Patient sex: M
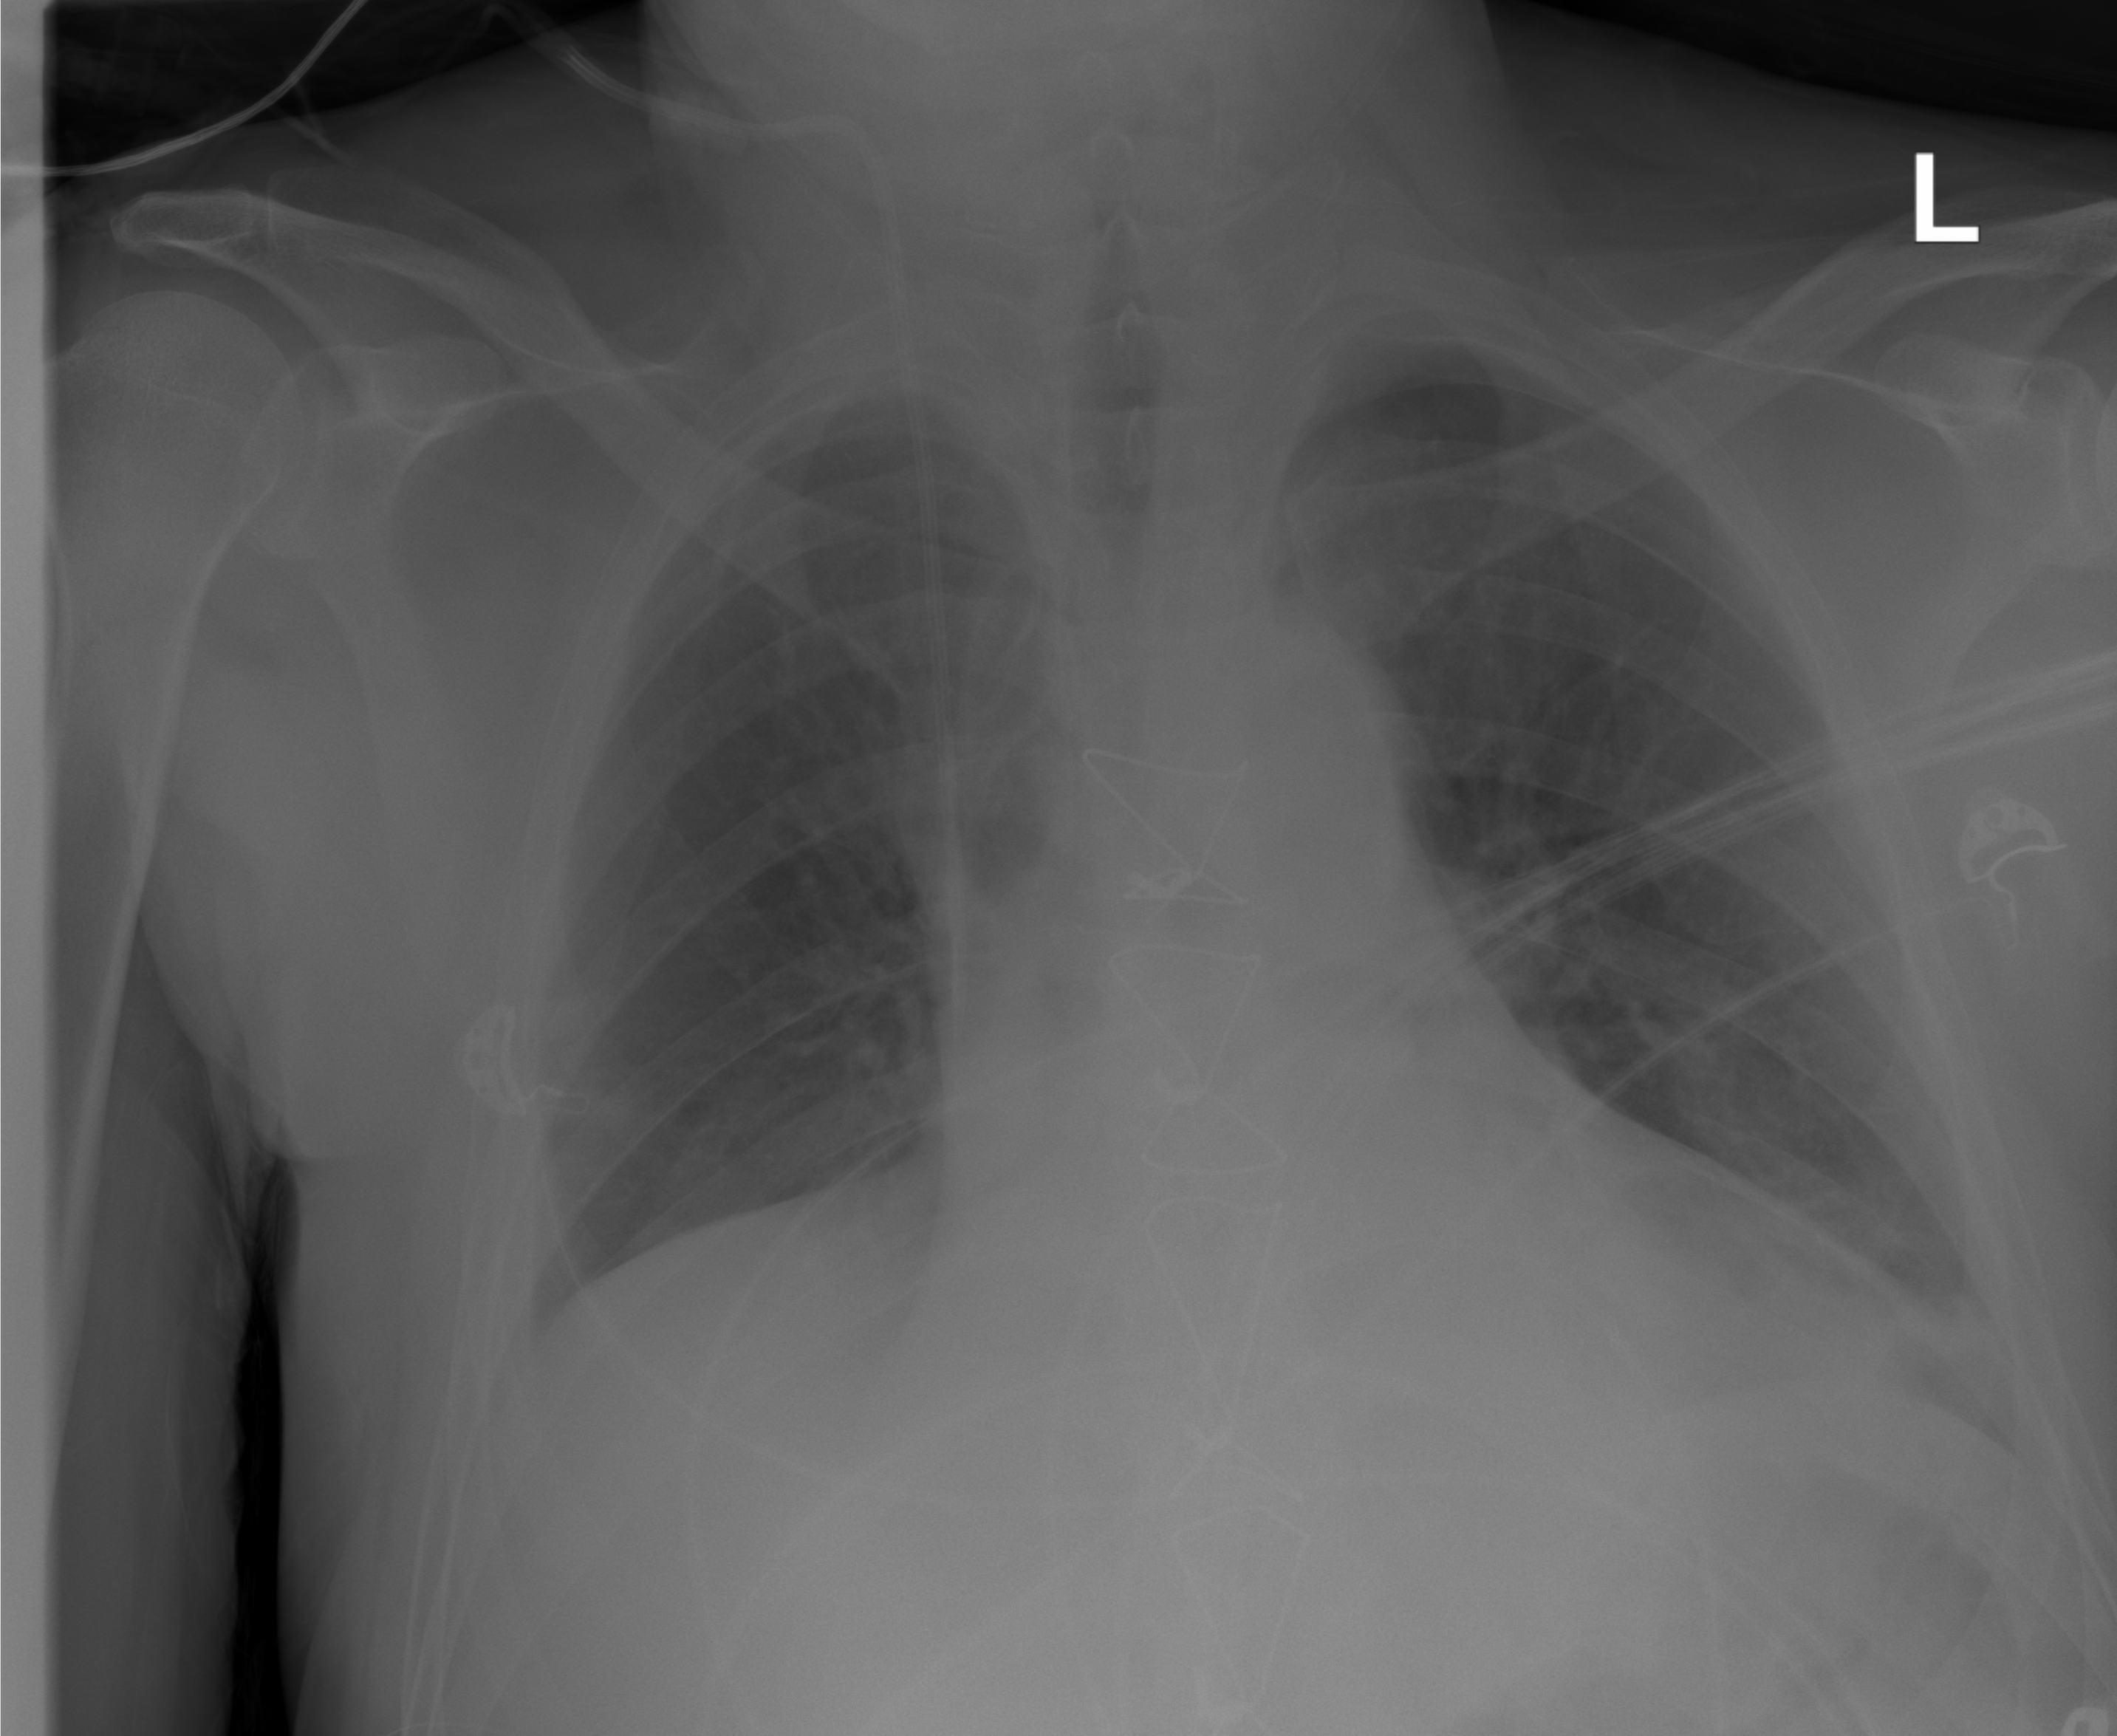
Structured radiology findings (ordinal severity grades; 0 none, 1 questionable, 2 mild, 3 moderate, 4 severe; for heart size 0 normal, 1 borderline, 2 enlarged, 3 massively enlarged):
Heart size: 2
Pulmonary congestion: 0
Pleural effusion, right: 0
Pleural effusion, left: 1
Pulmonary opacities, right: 0
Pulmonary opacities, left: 0
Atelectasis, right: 0
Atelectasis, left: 2